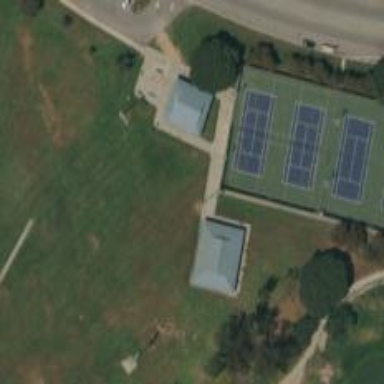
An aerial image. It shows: Tennis court on the leisure land pitch.